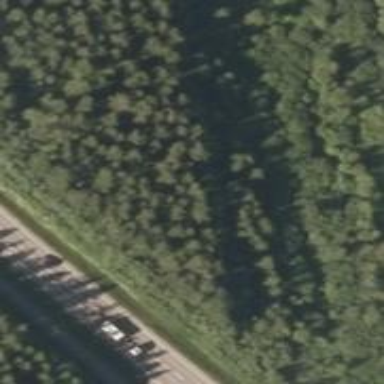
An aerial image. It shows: Beautiful woodland area.